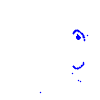
Particle: kaon